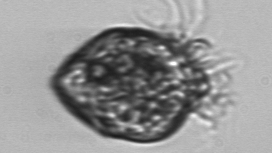
Label: Strombidium_morphotype1